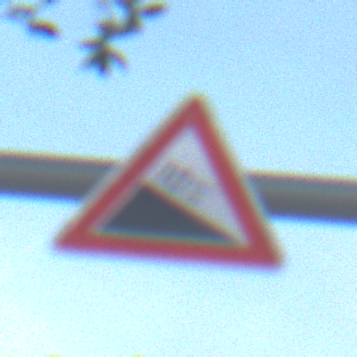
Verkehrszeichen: Gefaelle10
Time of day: SunriseSunset
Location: Outdoor (Beach)
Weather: PartlyCloudy
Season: NotSpecified
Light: Natural